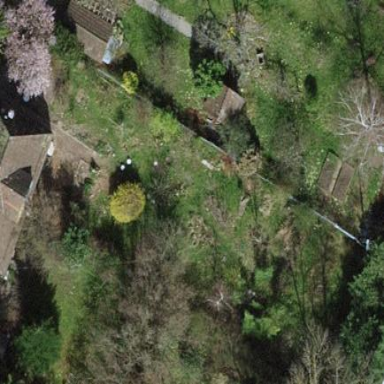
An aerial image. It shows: Garden enclosed by fence.